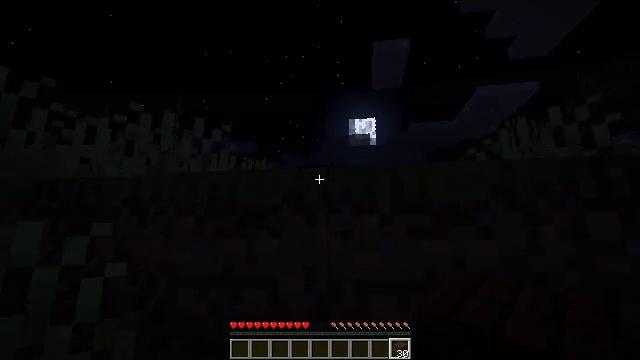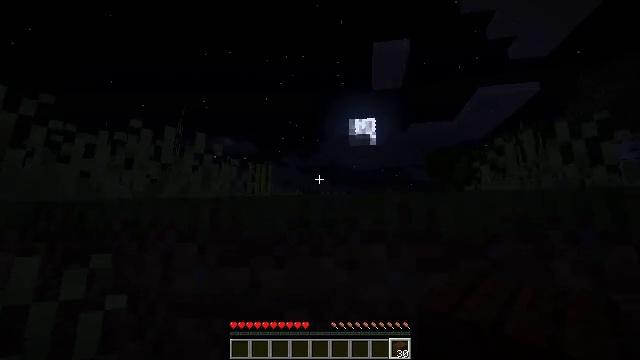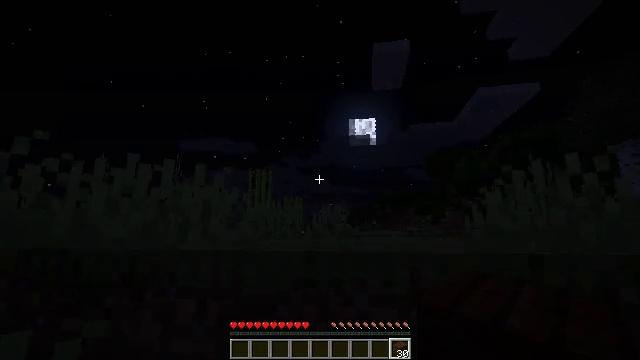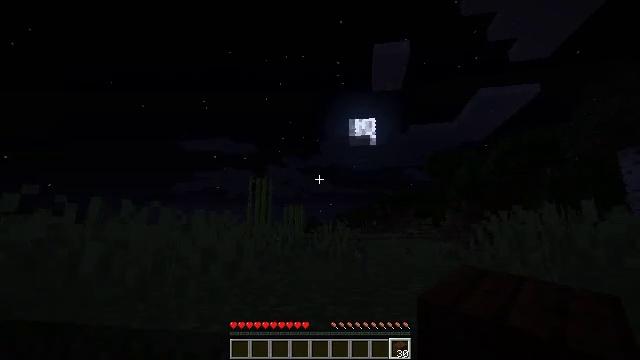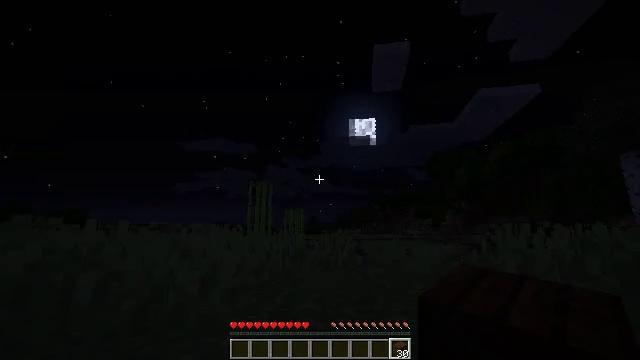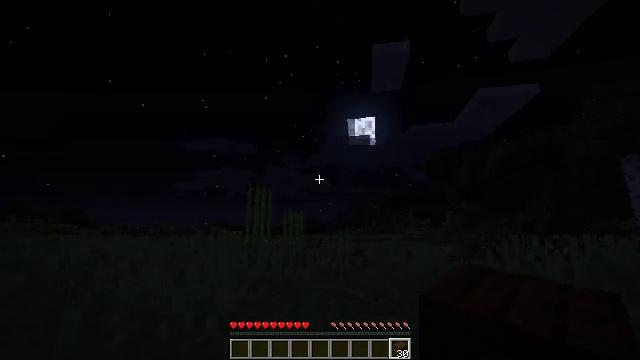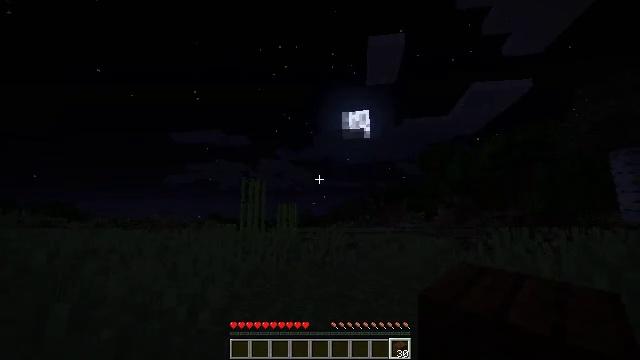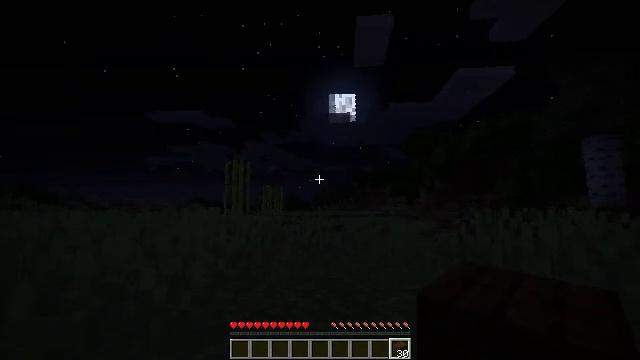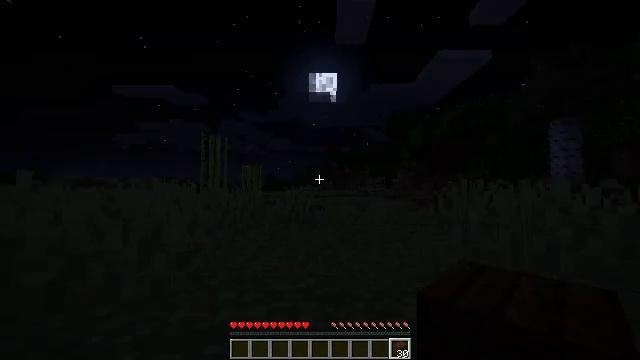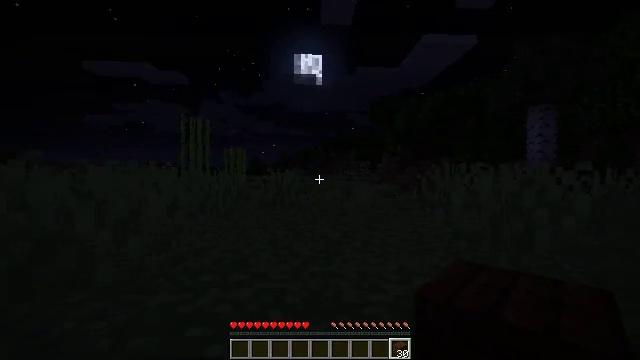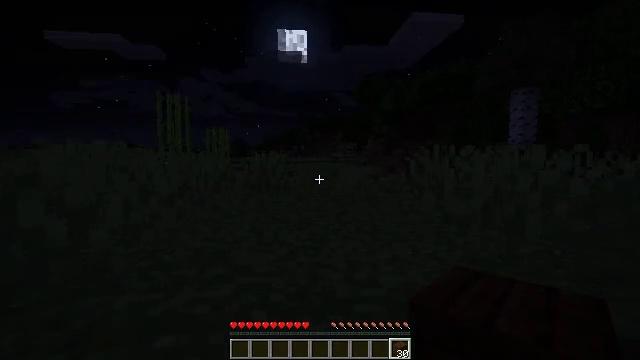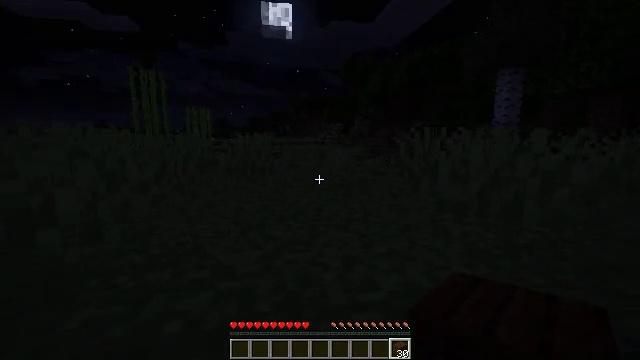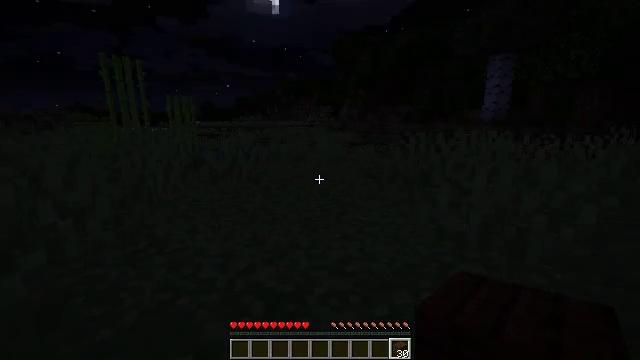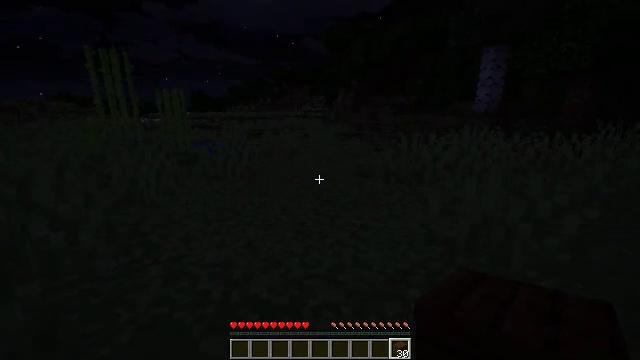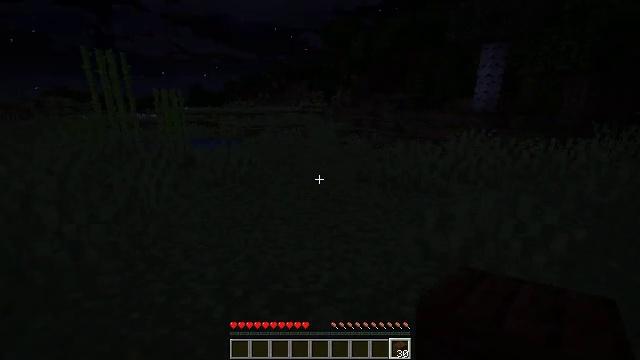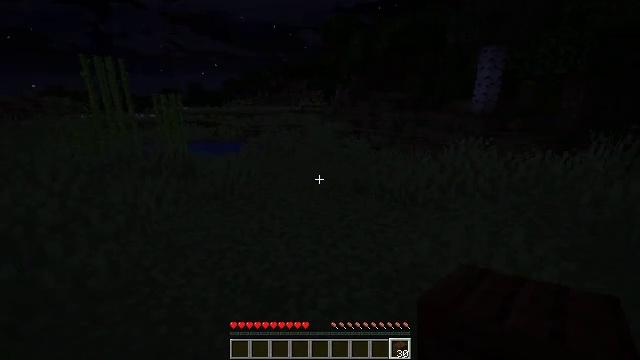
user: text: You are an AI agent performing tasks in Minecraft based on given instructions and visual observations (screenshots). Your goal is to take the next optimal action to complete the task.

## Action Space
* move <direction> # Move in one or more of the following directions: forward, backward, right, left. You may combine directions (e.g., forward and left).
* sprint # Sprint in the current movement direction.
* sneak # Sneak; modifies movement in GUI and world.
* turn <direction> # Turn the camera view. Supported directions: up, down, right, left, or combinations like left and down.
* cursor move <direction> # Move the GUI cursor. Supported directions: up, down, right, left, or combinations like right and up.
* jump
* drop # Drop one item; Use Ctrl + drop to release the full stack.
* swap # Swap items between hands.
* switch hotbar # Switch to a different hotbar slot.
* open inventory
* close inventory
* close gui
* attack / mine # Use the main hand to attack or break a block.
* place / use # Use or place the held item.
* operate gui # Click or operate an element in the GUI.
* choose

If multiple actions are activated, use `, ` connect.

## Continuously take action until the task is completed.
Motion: motion action
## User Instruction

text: Gather oak logs from trees.
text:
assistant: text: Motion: move forward, jump
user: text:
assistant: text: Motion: move forward, jump
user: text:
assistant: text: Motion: move forward, jump
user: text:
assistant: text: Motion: move forward, jump
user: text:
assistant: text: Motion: move forward, jump
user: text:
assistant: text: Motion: move forward, turn right and down, jump
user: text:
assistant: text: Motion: move forward, turn right and down
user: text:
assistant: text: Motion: move forward, turn right and down
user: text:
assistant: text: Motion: move forward, turn right and down
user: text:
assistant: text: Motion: move forward, turn right and down
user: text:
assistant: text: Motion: move forward, turn right and down
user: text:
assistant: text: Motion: move forward, turn right and down, jump
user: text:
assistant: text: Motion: move forward, turn right and down, jump
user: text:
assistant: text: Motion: move forward, turn down, jump
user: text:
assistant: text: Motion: move forward, jump
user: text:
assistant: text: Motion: move forward, jump
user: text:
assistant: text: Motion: move forward, jump
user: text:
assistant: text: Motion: move forward, jump
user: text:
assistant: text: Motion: move forward
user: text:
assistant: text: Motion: move forward
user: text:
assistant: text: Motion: move forward
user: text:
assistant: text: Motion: move forward
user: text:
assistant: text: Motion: move forward
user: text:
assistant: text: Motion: move forward
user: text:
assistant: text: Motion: move forward
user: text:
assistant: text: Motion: move forward
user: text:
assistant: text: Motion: move forward
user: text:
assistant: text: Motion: move forward, jump
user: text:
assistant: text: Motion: move forward, turn left, jump
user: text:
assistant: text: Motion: move forward, turn left, jump